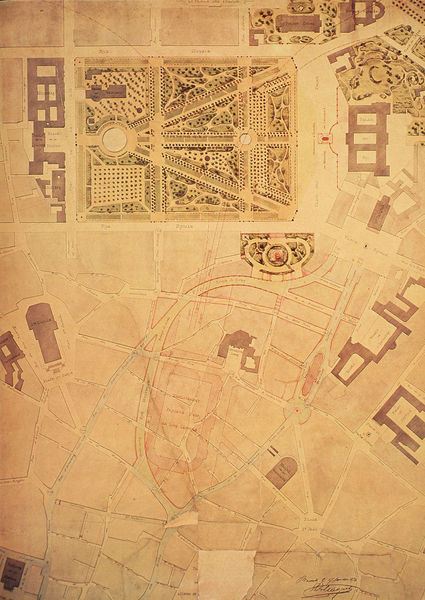
Titel: Stadtplan Brüssel
Schlagwörter: grün, stadt, teich, skizze, zeichnung, anlage, gebäude, park, rot, schloss, weg, beige, muster, barock, steine, häuser, wege, rosa, garten, schrift, straßen, geometrisch, rötlich, beete, plan, bepflanzung, grundriss, aufriss, stadtplan, grünanlege, bepflang